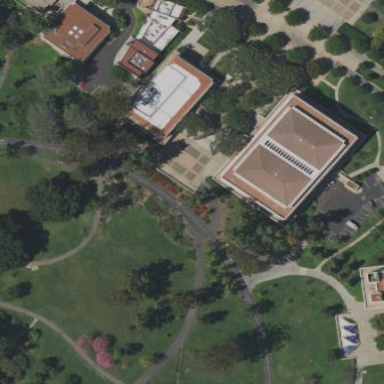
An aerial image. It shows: Library building.